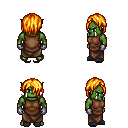
a pixel art fantasy rpg character, male body template, orc, green skin, brown tunic, robe skirt, light blonde bangs hairstyle, metal gloves, gray slippers, four views (front, back, left, right), 2x2 character sprite sheet, small pixel art, hard edges, no anti-aliasing